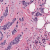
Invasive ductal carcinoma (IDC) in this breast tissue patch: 1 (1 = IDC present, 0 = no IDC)